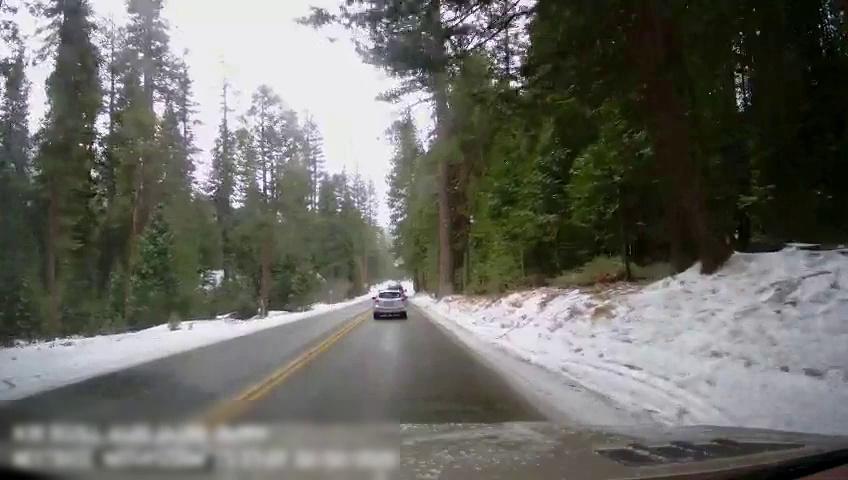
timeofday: Day
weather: Snowy
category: Drivable Space
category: Vehicles | Truck
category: Vehicles | SUV
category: Lanes | Current Lane
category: Lanes | Opposite Lane
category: Lanes | Current Lane